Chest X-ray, PA view. Patient: 28 years old, sex F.
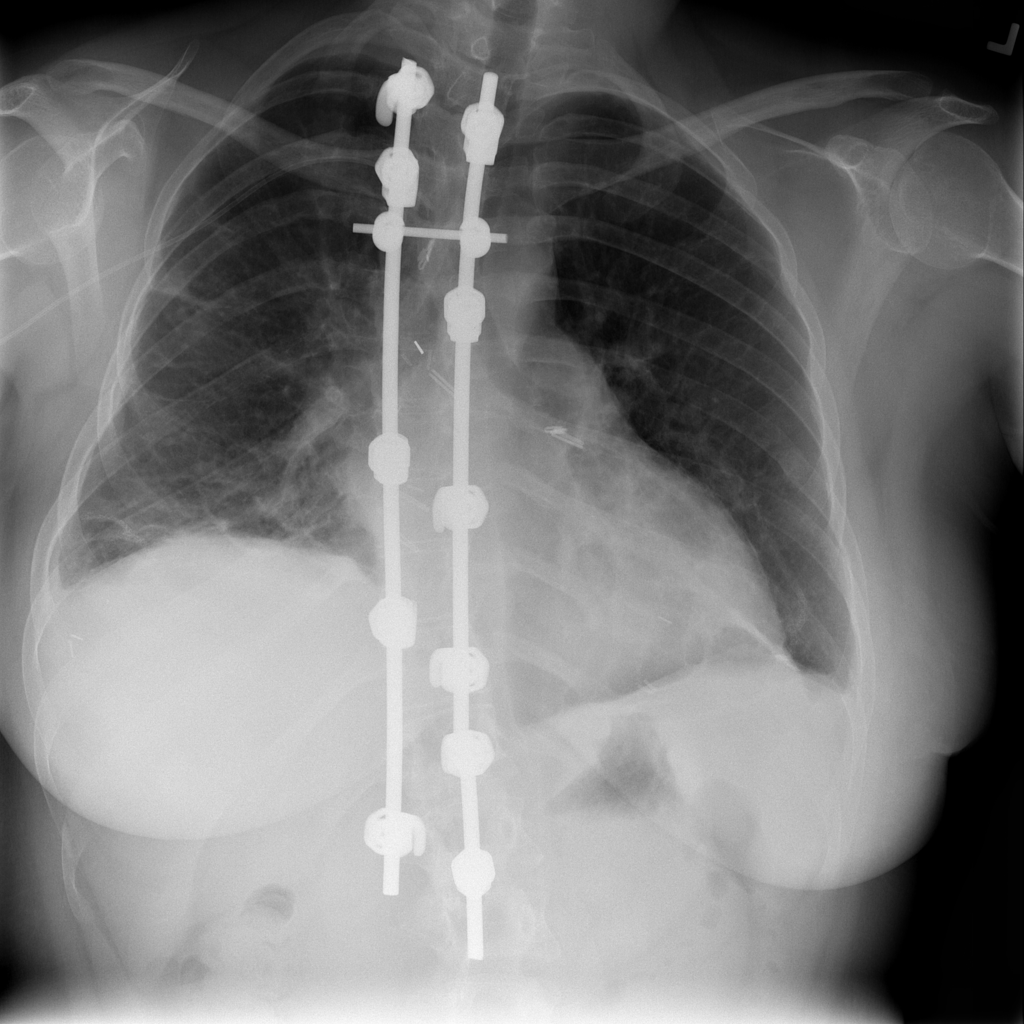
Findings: No Finding